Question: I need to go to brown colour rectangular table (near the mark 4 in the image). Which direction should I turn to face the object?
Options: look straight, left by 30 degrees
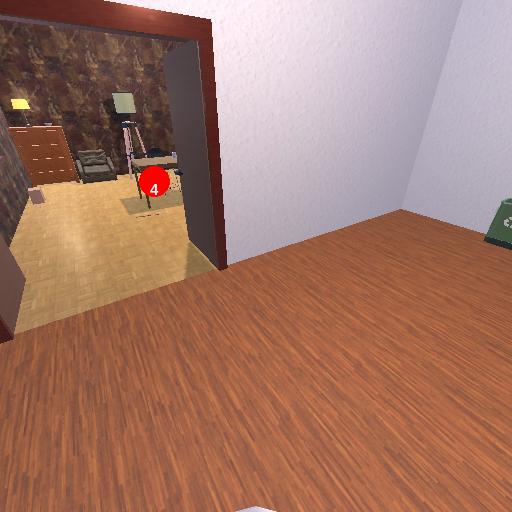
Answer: look straight